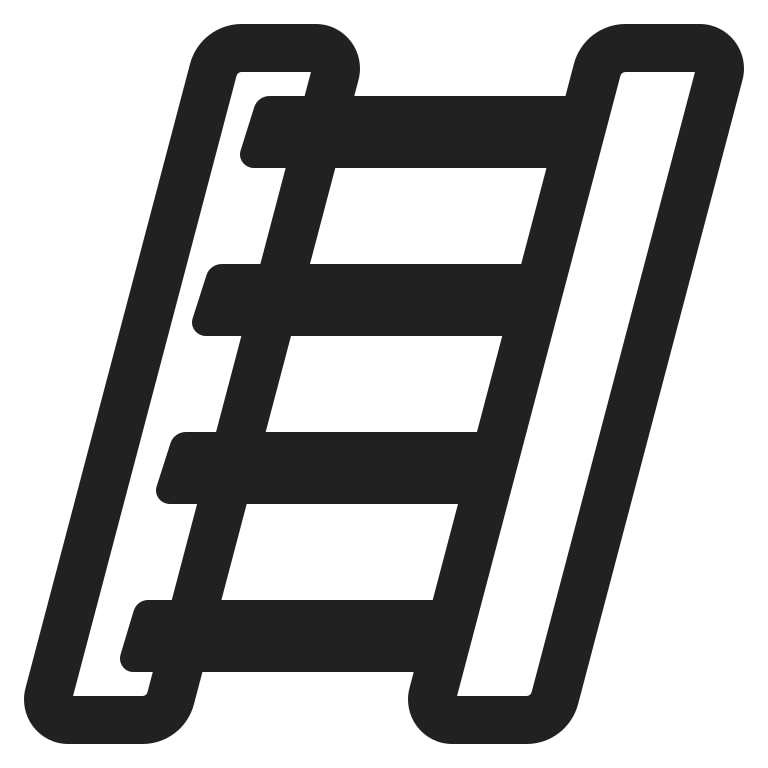
ladder high contrast